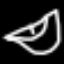
Label: leaf